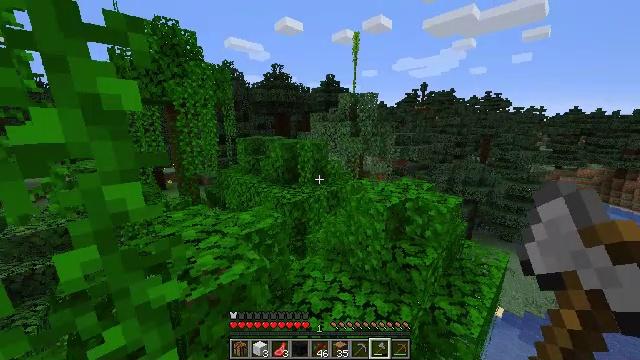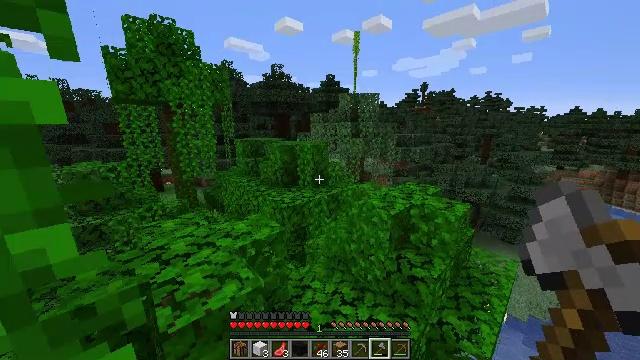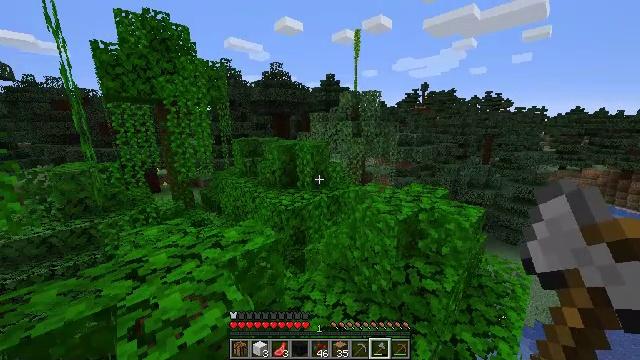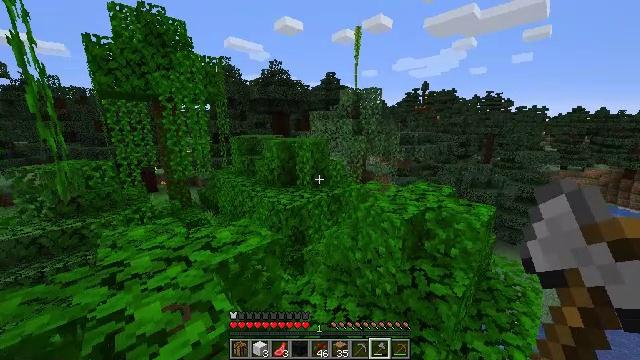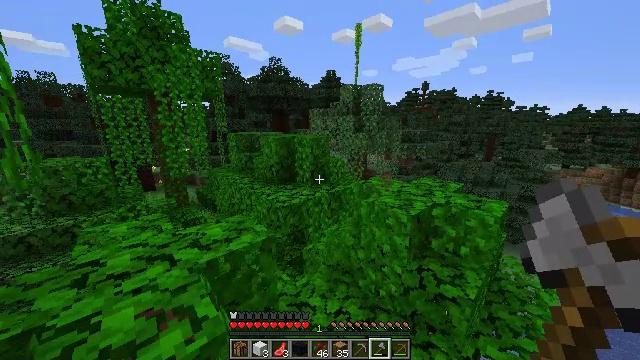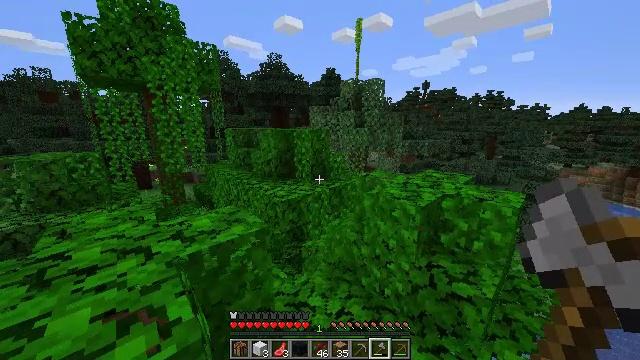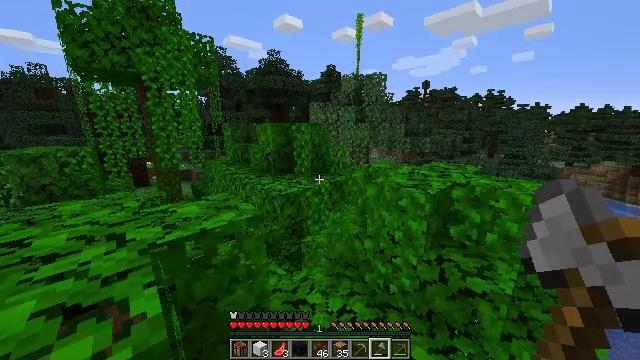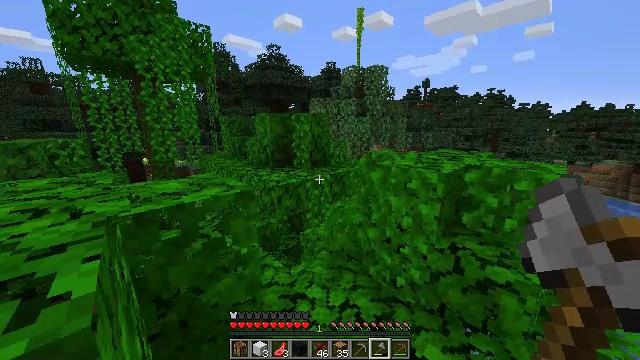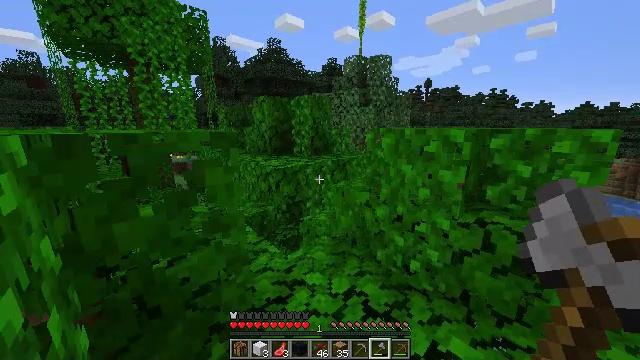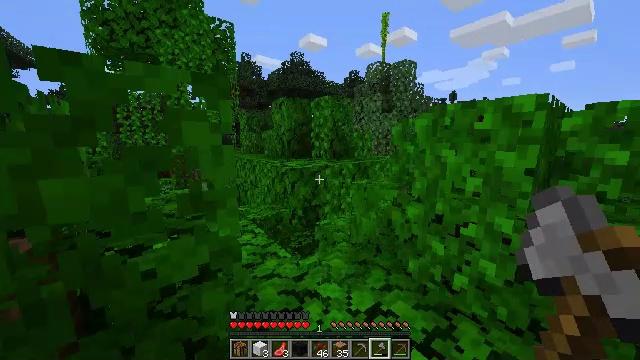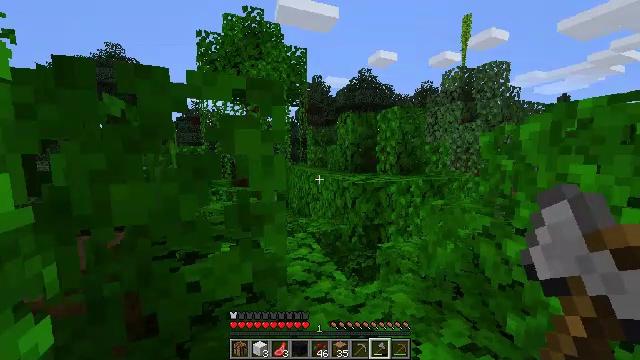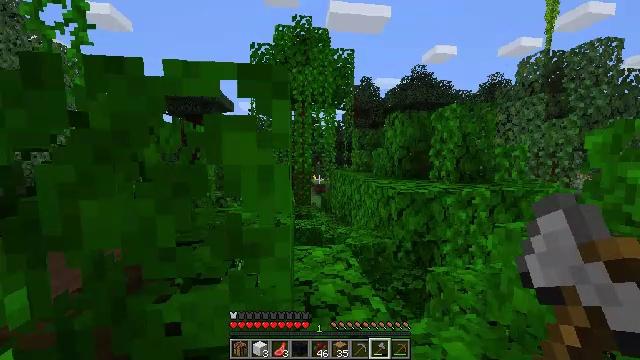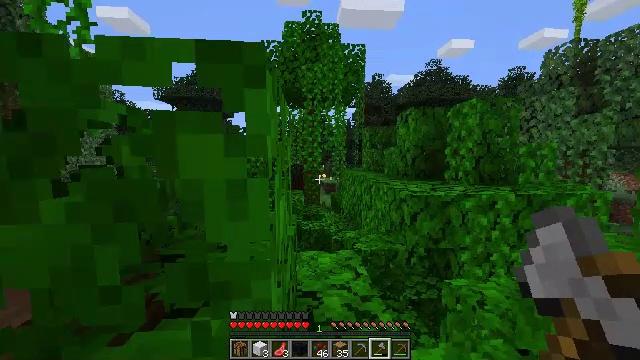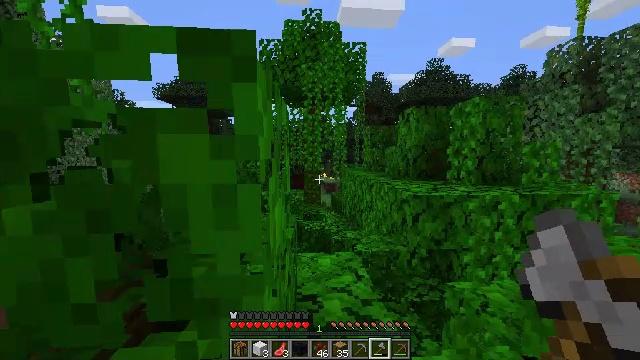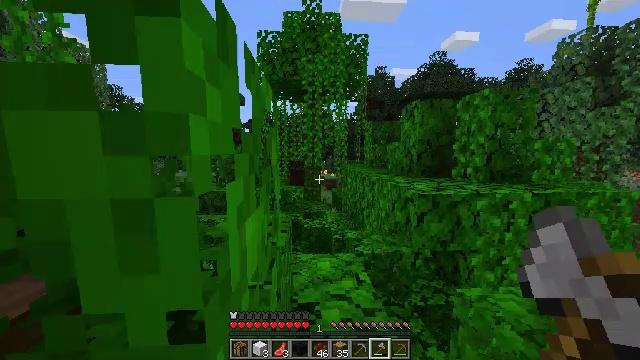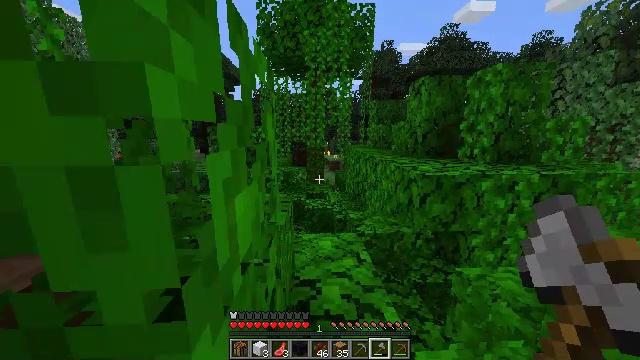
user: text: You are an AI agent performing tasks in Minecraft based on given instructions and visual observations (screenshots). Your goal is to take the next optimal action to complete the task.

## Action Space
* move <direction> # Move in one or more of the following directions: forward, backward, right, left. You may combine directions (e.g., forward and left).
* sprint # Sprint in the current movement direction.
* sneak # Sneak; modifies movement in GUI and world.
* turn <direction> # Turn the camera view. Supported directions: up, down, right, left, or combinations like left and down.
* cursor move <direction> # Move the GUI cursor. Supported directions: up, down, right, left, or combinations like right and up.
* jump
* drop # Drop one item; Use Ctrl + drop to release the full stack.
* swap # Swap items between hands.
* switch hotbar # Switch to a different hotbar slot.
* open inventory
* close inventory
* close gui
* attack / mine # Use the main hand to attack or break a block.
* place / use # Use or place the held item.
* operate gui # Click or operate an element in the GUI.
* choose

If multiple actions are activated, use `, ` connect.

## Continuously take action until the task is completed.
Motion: motion action
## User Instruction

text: Gather jungle leaves from the tree.
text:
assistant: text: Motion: move forward, jump
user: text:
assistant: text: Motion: move forward, jump
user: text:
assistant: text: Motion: move forward
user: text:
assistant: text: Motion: move forward
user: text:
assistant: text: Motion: move forward
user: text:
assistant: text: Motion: move forward
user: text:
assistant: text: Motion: move forward
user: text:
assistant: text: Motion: move forward
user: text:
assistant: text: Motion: move forward, turn left and up
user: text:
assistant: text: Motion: move forward, turn left and up
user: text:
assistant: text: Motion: move forward, turn left and up
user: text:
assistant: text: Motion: move forward, turn left
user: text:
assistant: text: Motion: move forward
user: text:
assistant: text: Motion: move forward, turn down
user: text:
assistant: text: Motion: turn down
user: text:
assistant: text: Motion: turn down
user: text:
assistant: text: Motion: no_op
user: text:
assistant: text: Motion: no_op
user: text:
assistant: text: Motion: no_op
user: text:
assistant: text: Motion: move forward
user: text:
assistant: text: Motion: move forward
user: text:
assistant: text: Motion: move forward
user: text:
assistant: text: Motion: move forward
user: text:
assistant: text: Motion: move forward
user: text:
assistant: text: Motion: move forward
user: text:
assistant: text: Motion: move forward and move right
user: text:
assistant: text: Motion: move forward and move right
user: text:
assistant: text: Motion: move forward and move right
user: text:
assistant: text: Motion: move forward and move right
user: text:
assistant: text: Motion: move forward